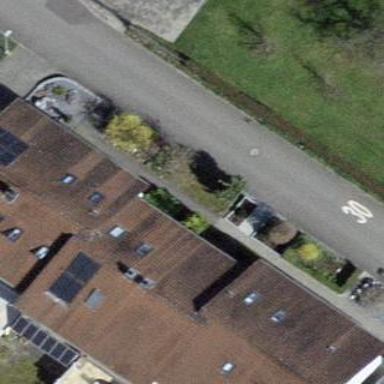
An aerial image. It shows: Terrace building.